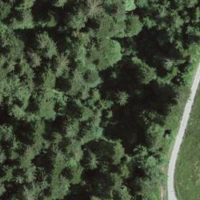
EUNIS habitat code: 43
Species observed at this site:
Fagus sylvatica